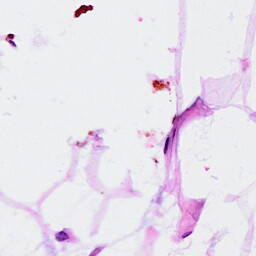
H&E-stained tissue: Breast